Question:
How can I make the application so that the graph will only update when the slider has been let go, while still maintaining keyboard / touch screen support?
Replacing valueProperty().addListener() with setOnMouseReleased() will not allow the value to be changed with keyboard or touch screen anymore.
'''
package application;
import javafx.application.Application;
import javafx.stage.Stage;
import javafx.scene.Scene;
import javafx.scene.layout.VBox;
import javafx.scene.control.Slider;
import javafx.scene.chart.LineChart;
import javafx.scene.chart.NumberAxis;
import javafx.scene.chart.XYChart;
import javafx.geometry.Insets;
public class SavingsCalculatorApplication extends Application {
@Override
public void start(Stage stage) {
NumberAxis xAxis = new NumberAxis();
NumberAxis yAxis = new NumberAxis();
LineChart chart = new LineChart(xAxis, yAxis);
chart.setLegendVisible(false);
chart.setCreateSymbols(false);
Slider slider = new Slider(0, 100, 10);
slider.setShowTickLabels(true);
slider.setShowTickMarks(true);
slider.setPadding(new Insets(20, 40, 0, 40));
XYChart.Series data = new XYChart.Series();
chart.getData().add(data);
slider.valueProperty().addListener(event -> {
data.getData().clear();
for(int counter = 0; counter < 100; counter++) {
data.getData().add(new XYChart.Data(counter, counter * slider.getValue()));
}
});
VBox layout = new VBox();
layout.getChildren().add(slider);
layout.getChildren().add(chart);
Scene scene = new Scene(layout);
stage.setScene(scene);
stage.show();
}
public static void main(String[] args) {
launch(SavingsCalculatorApplication.class);
}
}
'''
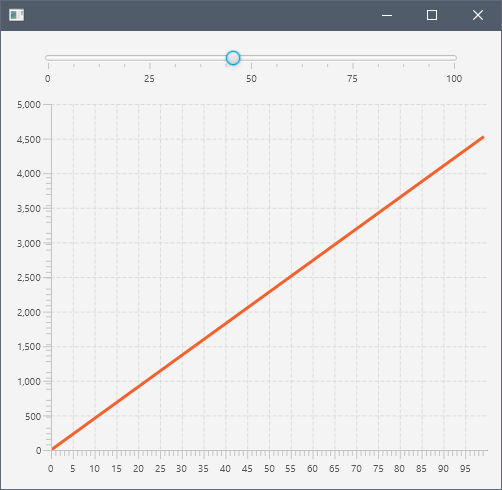
Answer: Use the 'valueChanging' property. You can respond when the value changes and 'valueChanging' is false, which will happen if the slider changes by the keyboard (or programmatically), or when the 'valueChanging' changes from 'true' to 'false' (which will happen when a change due to the mouse is completed):
'''
slider.valueProperty().addListener((obs, oldValue, newValue) -> {
if ( !slider.isValueChanging()) {
updateChart(newValue.doubleValue(), data);
}
});
slider.valueChangingProperty().addListener((obs, wasChanging, isNowChanging) -> {
if (! isNowChanging) {
updateChart(slider.getValue(), data);
}
});
'''
with
'''
private void updateChart(double value, XYChart.Series data) {
data.getData().clear();
for(int counter = 0; counter < 100; counter++) {
data.getData().add(new XYChart.Data(counter, counter * value));
}
}
'''
Never use low-level input events (mouse events, key events, etc) for semantic changes in a control. Always register listeners on the control's properties instead.